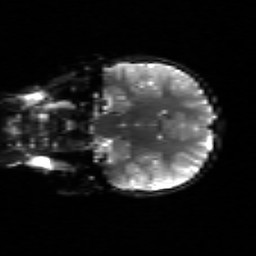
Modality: sbref
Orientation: coronal
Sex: male
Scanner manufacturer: siemens
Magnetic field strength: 3 T
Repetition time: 5 s
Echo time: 0.071 s